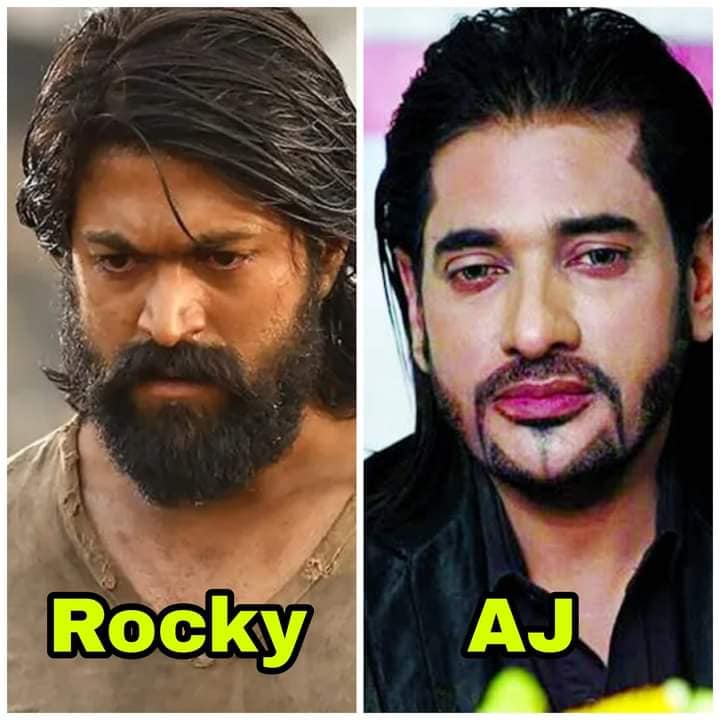
Caption: Rocky    AJ
Label: non-hate